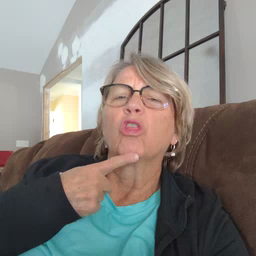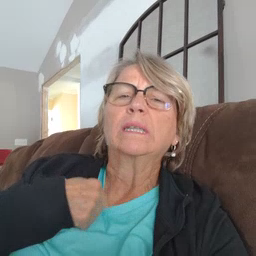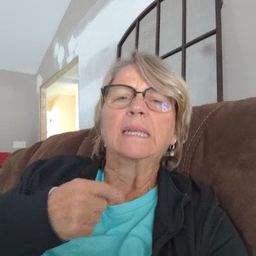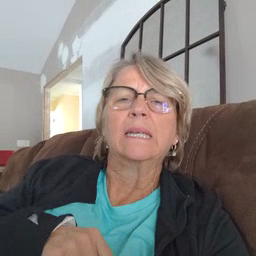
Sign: thirsty